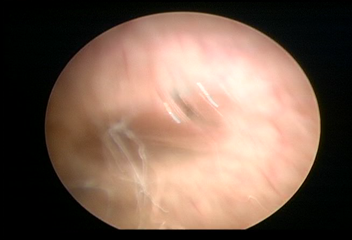
Modality: WLC
Class: Normal mucosa
Bladder cancer association: No